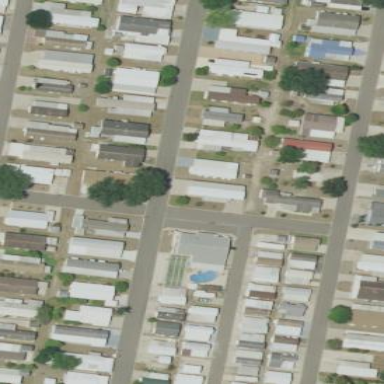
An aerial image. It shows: Residential area designated as trailer park.